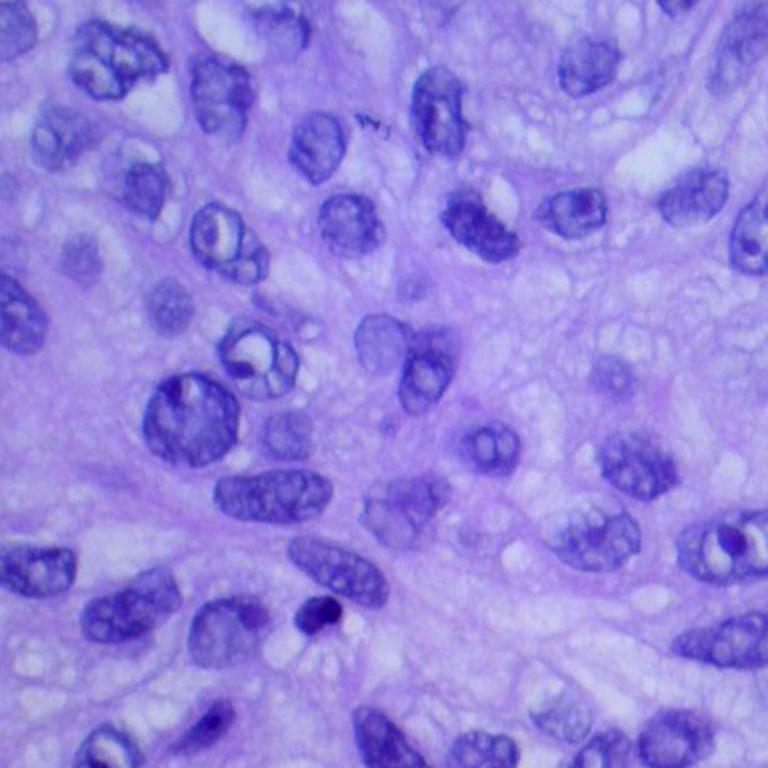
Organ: lung
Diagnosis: squamous carcinomas